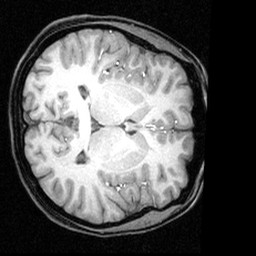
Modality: T1w
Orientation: axial
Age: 21
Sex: female